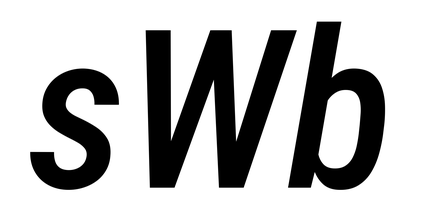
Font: Roboto-Italic_Condensed_Medium_Italic